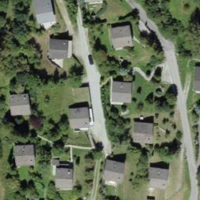
EUNIS habitat code: 24
Species observed at this site:
Cedrus atlantica